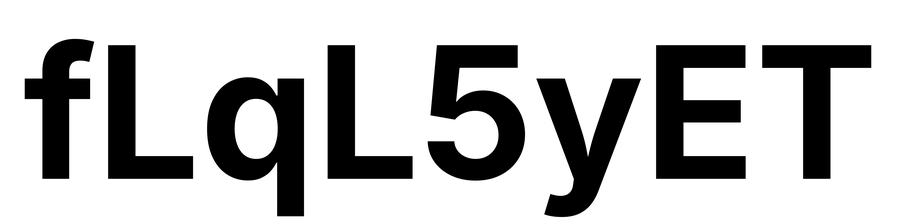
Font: Inter_Bold